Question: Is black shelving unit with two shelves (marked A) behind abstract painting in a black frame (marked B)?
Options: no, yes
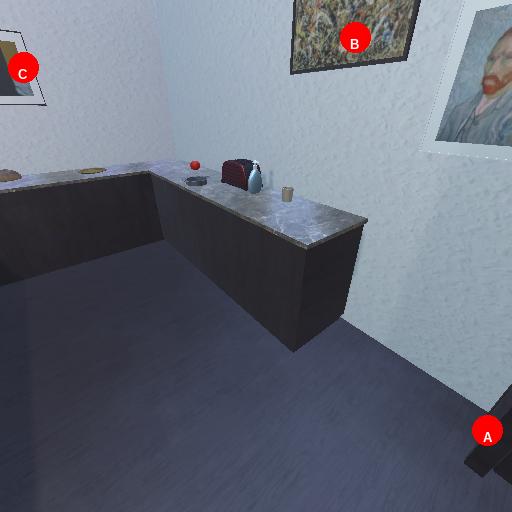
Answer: no